Question: JSfiddle: <URL>
I have two forms on a page, One posts fine but the other does not post anything:
'''
<form id="comment-oa" action="" method="post">
<input type="hidden" name="key" value="coa" />
<input type="hidden" name="action" value="" />
<input type="hidden" name="value" value="" />
</form>
'''
Its being submitted through jquery:
'''
$('a[data-role="fc-delete"]').click(function(){
var id = $(this).parent().parent().parent().parent().attr('id'),
spl = id.split("-");
$('#comment-oa input[name="action"]').attr('value', "delete");
$('#comment-oa input[name="value"]').attr('value', spl[0]);
$('#comment-oa').submit();
});
'''
and I'm simply just doing 'print_r($_POST)' at the moment, but it just comes up with 'Array ( )'.
I've checked whether jQuery puts values in and it does (firefox inspector pic):

EDIT:
The other form:
'''
<form action="" method="post">
<textarea name="comment"></textarea>
<input type="hidden" name="reply-id" value="" />
<input type="submit" value="Post comment" />
<input type="button" value="cancel" style="display: none;" />
</form>
'''
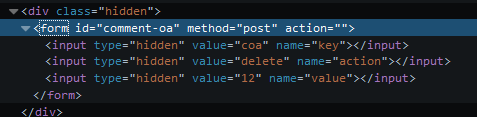
Answer: Update:
'''
$('a[data-role="fc-delete"]').click(function(){
var id = $(this).parent().parent().parent().parent().attr('id'),
spl = id.split("-");
$('#comment-oa input[name="action"]').attr('value', "delete");
$('#comment-oa input[name="value"]').attr('value', spl[0]);
$('#comment-oa').submit();
});
'''
to
'''
$('a[data-role="fc-delete"]').click(function(e){
e.preventDefault();
var id = $(this).parent().parent().parent().parent().attr('id'),
spl = id.split("-");
$('#comment-oa input[name="action"]').attr('value', "delete");
$('#comment-oa input[name="value"]').attr('value', spl[0]);
$('#comment-oa').submit();
});
'''
Your using a link without preventing it form well - linking.